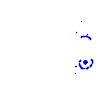
Particle: proton